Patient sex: F
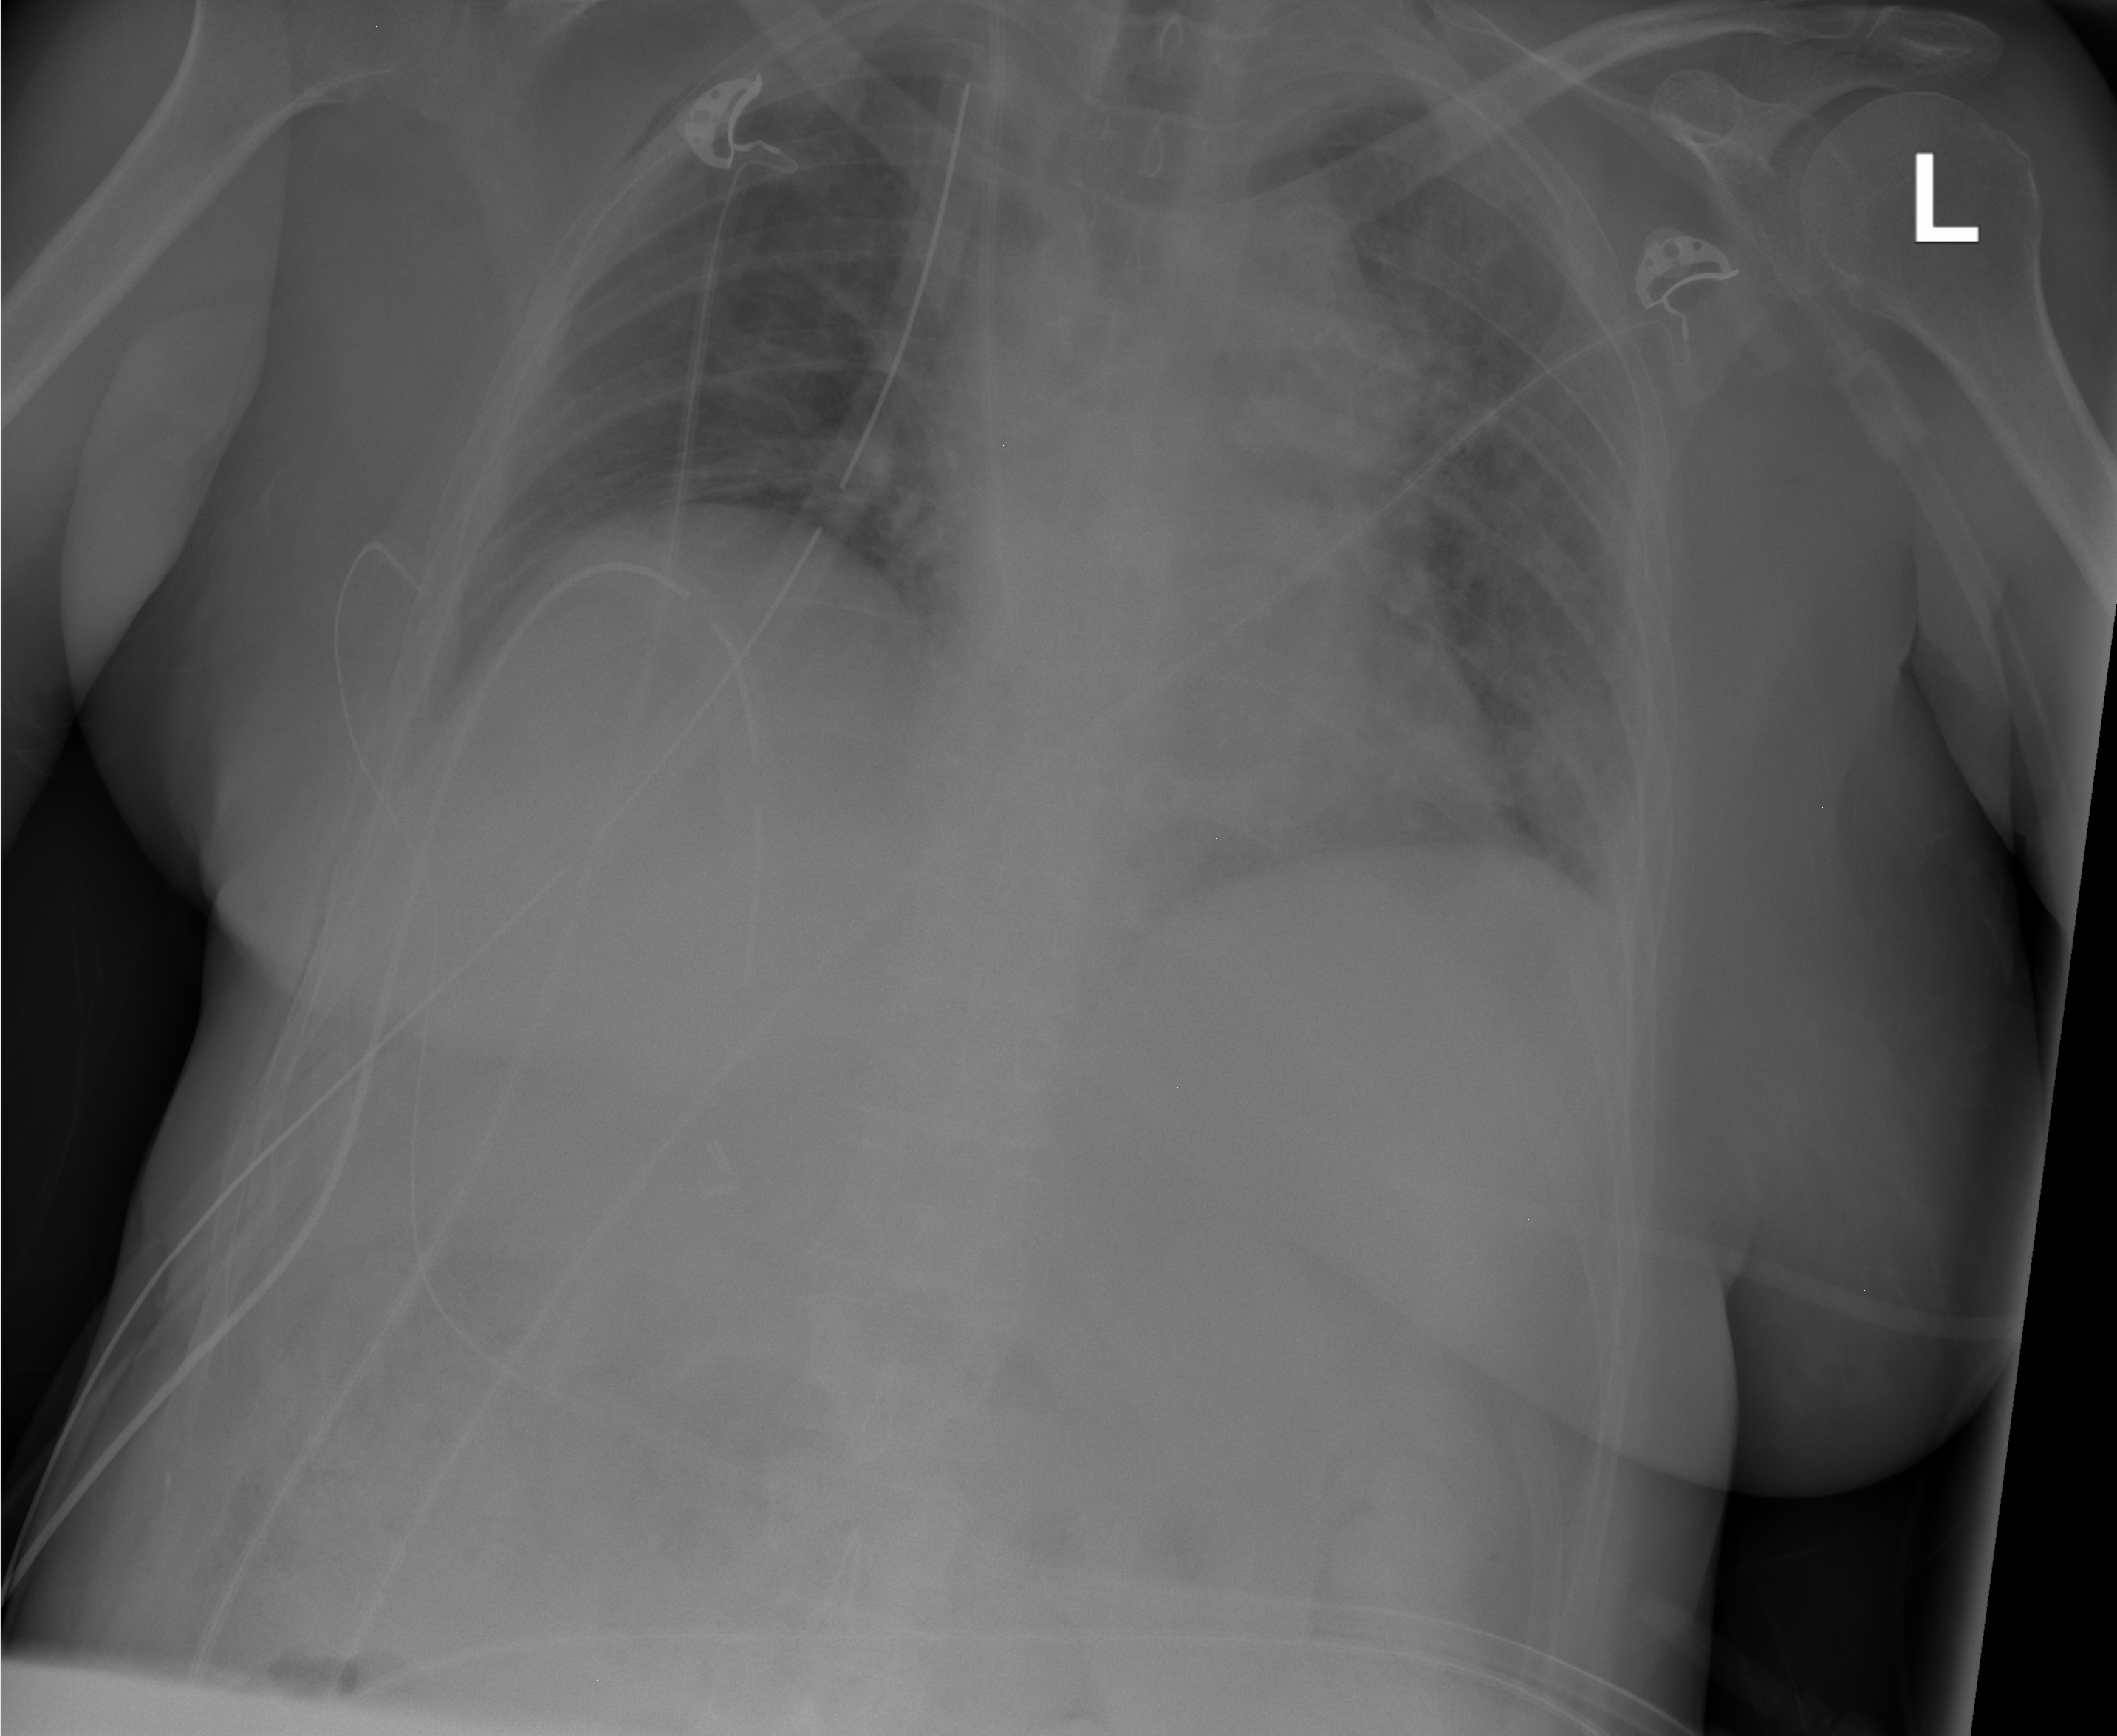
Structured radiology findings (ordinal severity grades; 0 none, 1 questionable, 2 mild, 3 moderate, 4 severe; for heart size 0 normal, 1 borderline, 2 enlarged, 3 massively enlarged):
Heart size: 2
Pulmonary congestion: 2
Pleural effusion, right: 0
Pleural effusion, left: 0
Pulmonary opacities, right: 0
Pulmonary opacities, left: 1
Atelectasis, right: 0
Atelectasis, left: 2